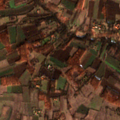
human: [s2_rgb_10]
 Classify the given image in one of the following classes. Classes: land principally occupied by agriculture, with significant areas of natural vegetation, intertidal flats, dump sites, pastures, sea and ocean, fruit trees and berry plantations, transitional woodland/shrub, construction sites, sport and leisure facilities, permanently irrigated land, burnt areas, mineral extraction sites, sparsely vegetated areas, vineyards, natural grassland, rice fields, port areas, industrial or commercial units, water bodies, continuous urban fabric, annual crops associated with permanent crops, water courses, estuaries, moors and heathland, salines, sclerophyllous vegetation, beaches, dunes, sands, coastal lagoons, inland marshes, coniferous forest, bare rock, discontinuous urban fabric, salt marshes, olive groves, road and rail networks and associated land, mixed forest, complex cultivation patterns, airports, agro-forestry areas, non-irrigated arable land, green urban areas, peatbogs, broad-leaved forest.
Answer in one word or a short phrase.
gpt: complex cultivation patterns, land principally occupied by agriculture, with significant areas of natural vegetation